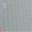
Piece: xx